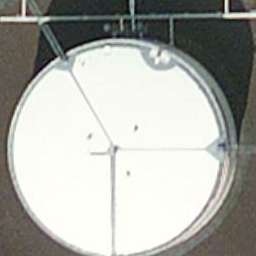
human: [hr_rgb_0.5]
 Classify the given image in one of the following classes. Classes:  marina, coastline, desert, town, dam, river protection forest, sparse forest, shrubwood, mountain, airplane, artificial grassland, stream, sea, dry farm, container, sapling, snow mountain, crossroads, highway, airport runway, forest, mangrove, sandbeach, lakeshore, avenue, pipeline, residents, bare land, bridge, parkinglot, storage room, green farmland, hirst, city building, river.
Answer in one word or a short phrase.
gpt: storage room